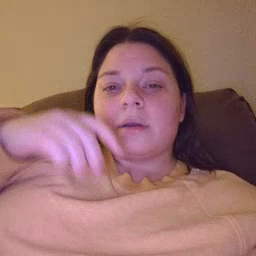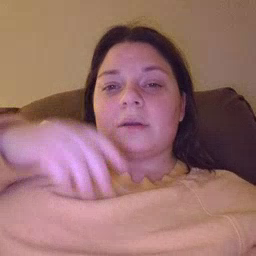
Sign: dry